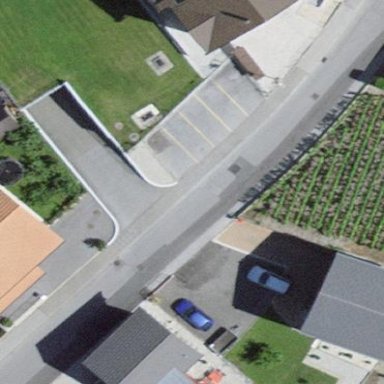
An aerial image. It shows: Parking area with surface.